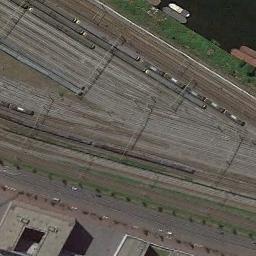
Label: railway